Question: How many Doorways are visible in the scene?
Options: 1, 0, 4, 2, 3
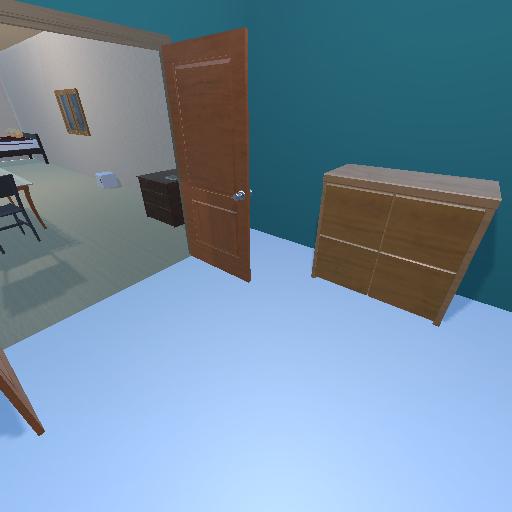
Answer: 1